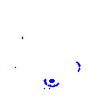
Particle: electron